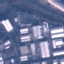
Land use / land cover class: Industrial